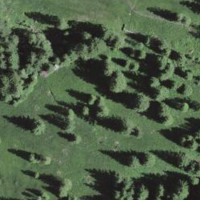
EUNIS habitat code: 44
Species observed at this site:
Epipactis palustris